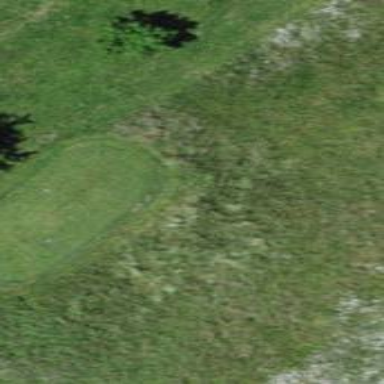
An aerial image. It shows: Golf tee.